The image folds the raw vibration samples of a bearing signal into a 2-D grayscale square (signal-to-image encoding). Based on the visible evidence, which condition applies: normal, inner_race, outer_race, ball?
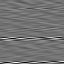
Answer: inner_race